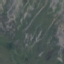
Land use / land cover: HerbaceousVegetation